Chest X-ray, PA view. Patient: 58 years old, sex M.
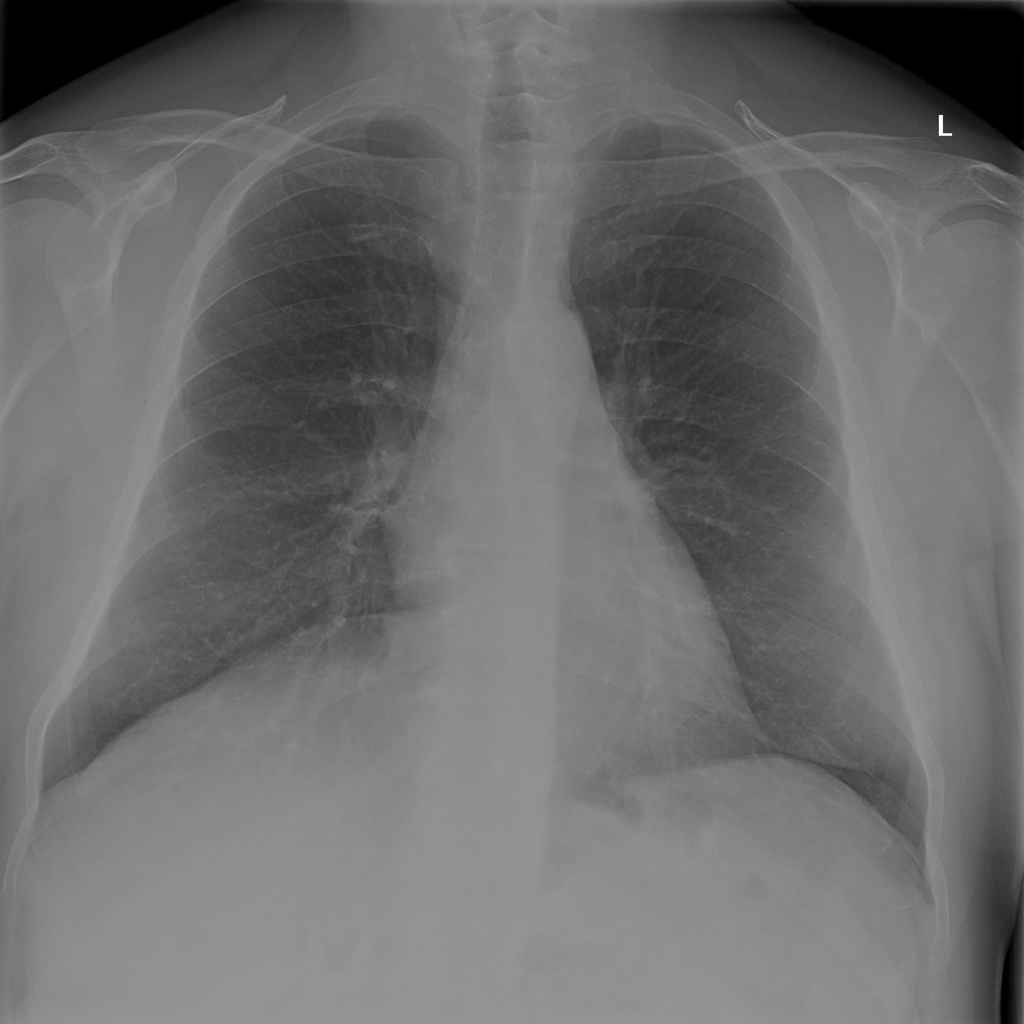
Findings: No Finding